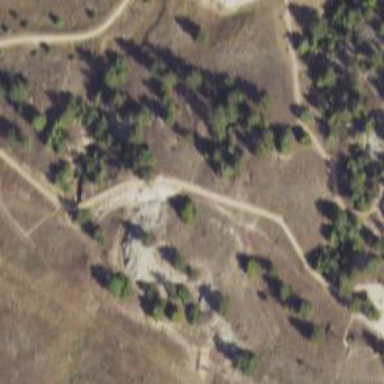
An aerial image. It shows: Archaeological site located along grade5 track road.